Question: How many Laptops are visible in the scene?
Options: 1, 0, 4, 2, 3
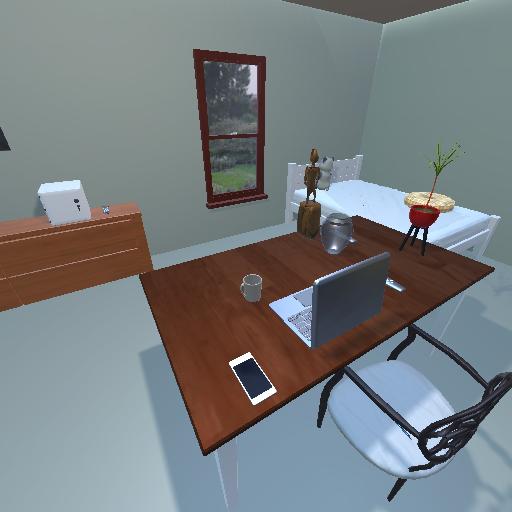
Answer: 1